Interaction volume radius: 10 \u00c5
Interaction volume height: 30 \u00c5
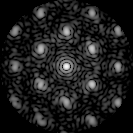
Disorder parameter: 0.3184